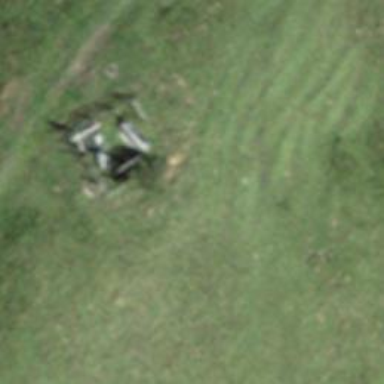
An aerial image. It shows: Wayside cross with historic significance.